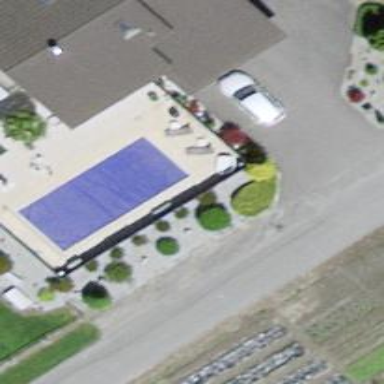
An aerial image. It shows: Swimming pool located in leisure land.